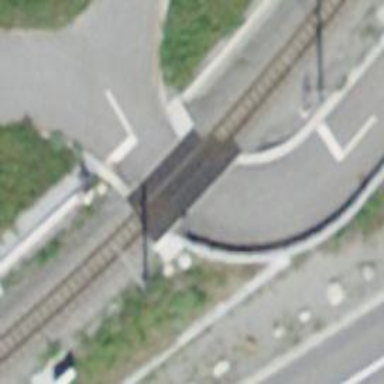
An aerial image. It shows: Railway level crossing.